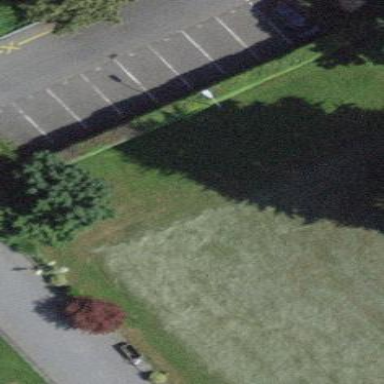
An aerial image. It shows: Street-side parking area.